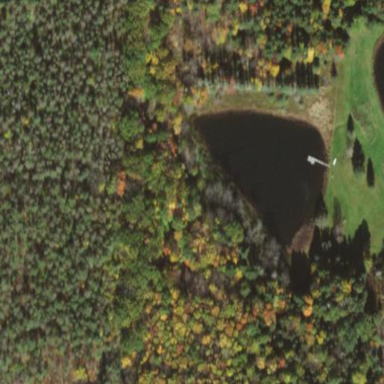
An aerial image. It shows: Serene pond surrounded by nature.